Interaction volume radius: 5 \u00c5
Interaction volume height: 40 \u00c5
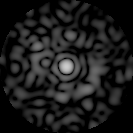
Disorder parameter: 0.8347